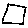
Label: square